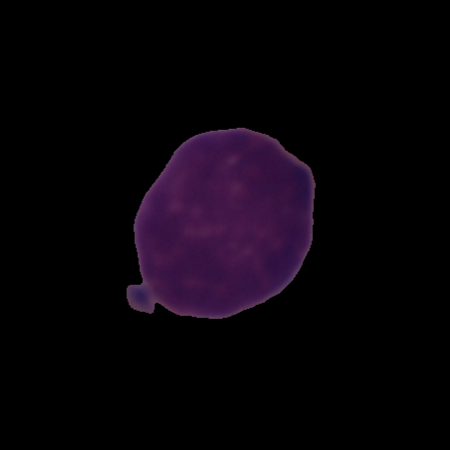
Label: healthy